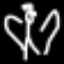
Label: angel